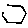
Label: hexagon